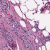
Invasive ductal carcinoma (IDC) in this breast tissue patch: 0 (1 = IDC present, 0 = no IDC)